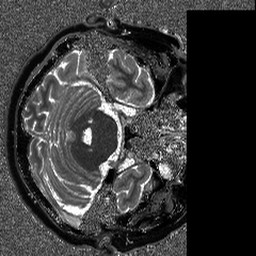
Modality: T1map
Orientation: axial
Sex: male